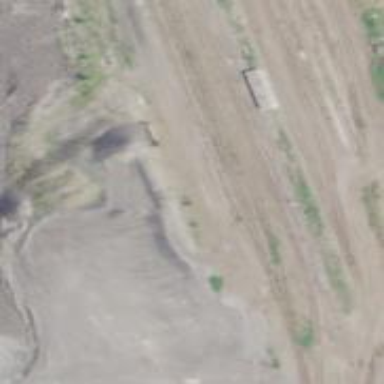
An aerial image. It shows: Disused railway yard.